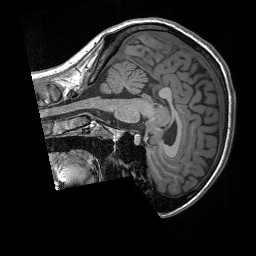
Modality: T1w
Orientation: sagittal
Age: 23
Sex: female
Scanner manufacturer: siemens
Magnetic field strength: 3 T
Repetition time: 1.56 s
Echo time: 0.00207 s